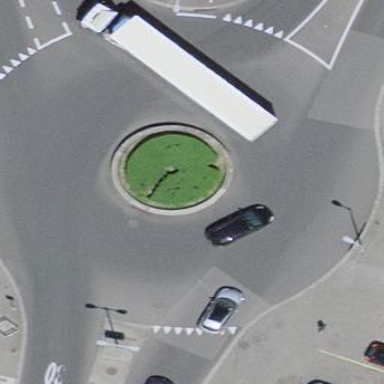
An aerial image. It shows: Secondary road with asphalt surface leading to roundabout.